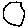
Label: circle